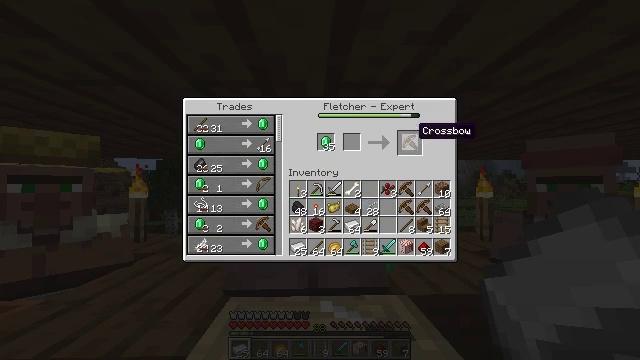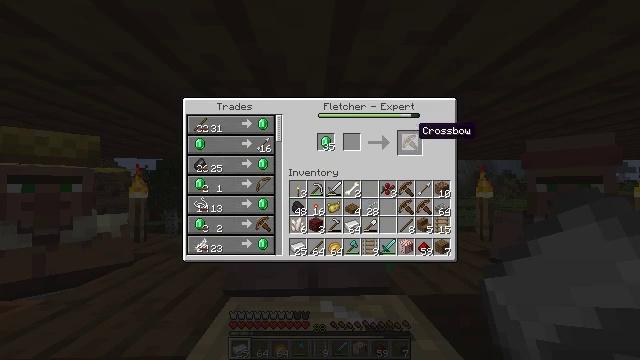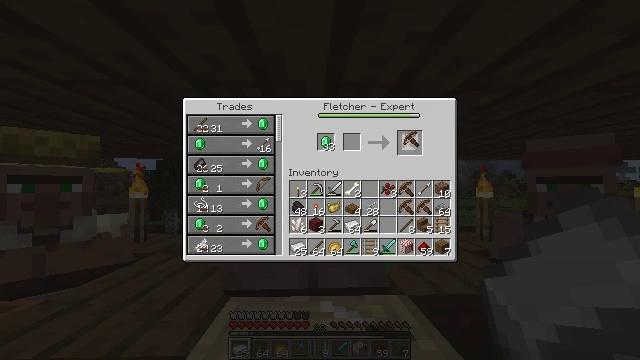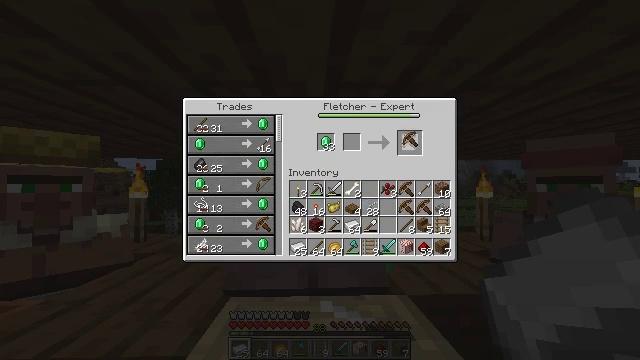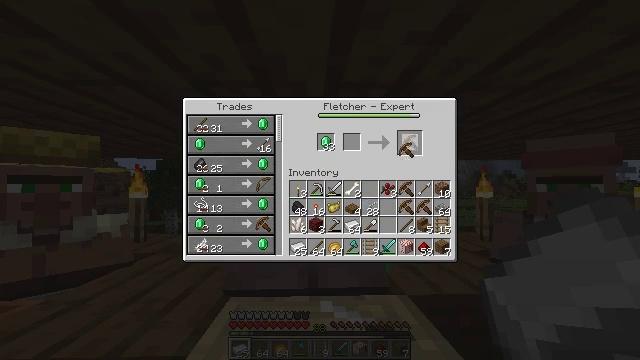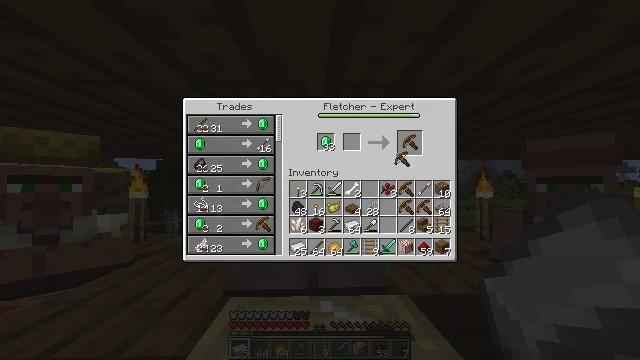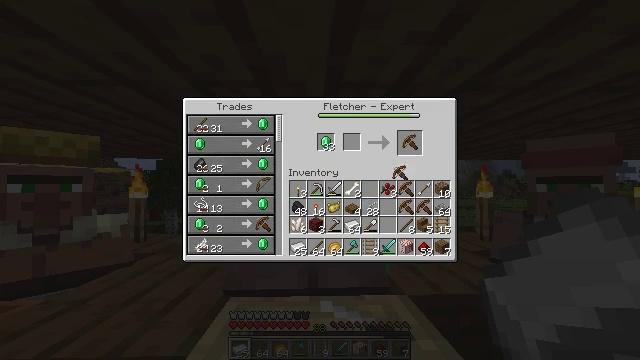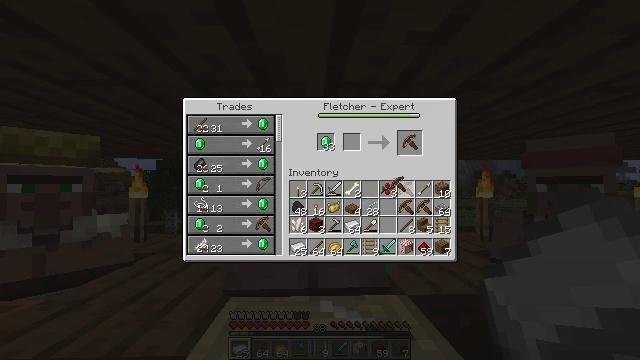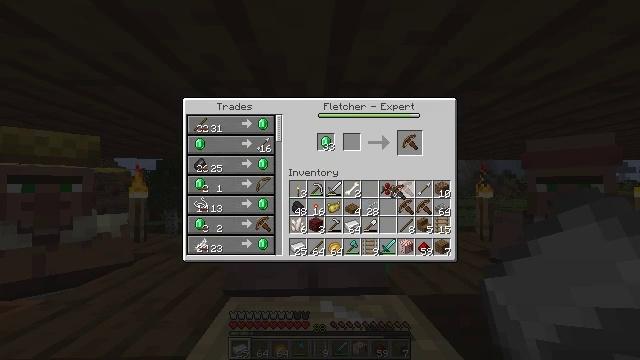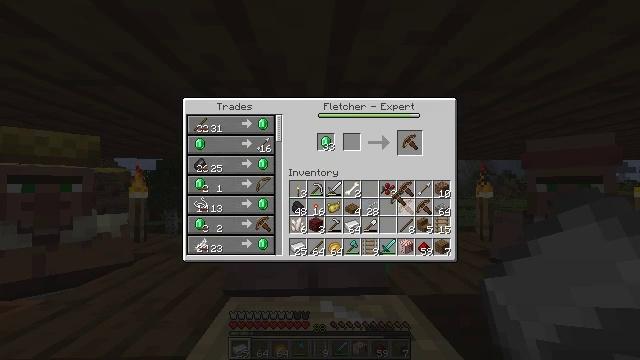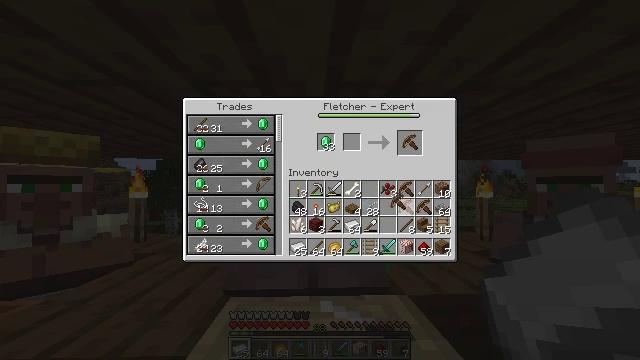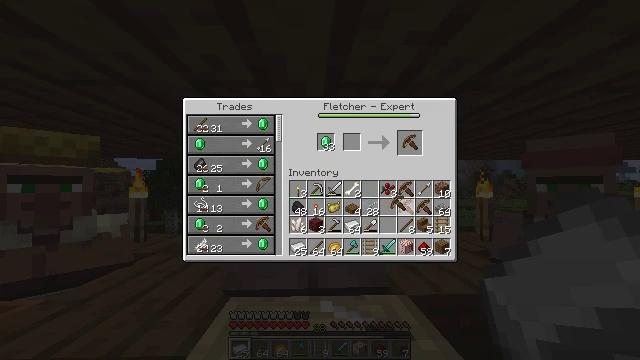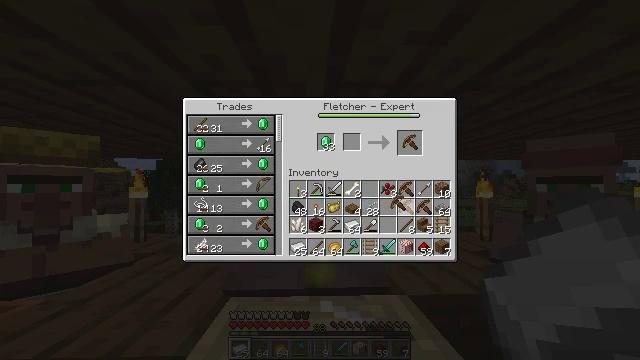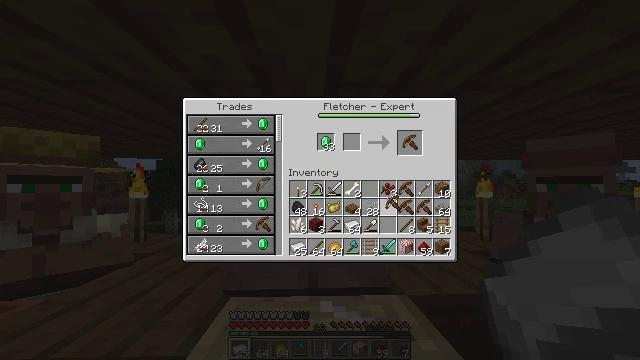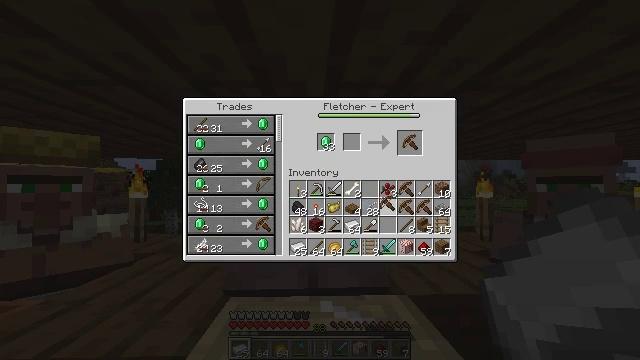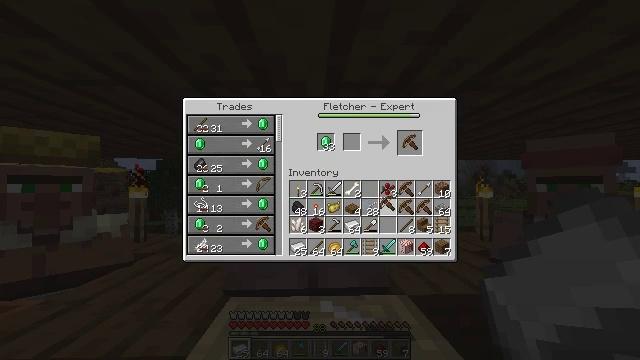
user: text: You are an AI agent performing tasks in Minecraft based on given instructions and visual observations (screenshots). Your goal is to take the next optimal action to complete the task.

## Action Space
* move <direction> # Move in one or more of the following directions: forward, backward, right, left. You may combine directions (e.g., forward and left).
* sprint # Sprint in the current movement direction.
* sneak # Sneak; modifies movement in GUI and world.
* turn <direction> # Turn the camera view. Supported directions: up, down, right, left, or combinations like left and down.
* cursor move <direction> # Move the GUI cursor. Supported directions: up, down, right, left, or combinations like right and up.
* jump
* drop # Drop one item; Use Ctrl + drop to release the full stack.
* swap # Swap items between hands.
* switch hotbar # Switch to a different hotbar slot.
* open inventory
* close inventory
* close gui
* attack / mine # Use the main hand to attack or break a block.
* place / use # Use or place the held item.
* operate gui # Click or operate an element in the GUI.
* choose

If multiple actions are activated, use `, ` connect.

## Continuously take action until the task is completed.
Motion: motion action
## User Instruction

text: Use the crafting table to make a crossbow.
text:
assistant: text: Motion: no_op
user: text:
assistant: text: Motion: operate gui
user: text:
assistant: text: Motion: operate gui
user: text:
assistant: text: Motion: cursor move down, operate gui
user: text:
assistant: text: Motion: cursor move down
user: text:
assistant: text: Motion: cursor move down
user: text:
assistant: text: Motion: cursor move down
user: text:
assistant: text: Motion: cursor move down
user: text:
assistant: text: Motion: no_op
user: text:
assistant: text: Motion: no_op
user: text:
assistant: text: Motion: no_op
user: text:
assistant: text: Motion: no_op
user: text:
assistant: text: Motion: no_op
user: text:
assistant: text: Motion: no_op
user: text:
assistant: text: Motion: no_op
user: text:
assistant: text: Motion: operate gui
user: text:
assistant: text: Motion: operate gui
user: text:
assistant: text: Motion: operate gui
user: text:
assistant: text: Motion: no_op
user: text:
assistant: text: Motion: cursor move right and up
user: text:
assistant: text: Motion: cursor move right and up
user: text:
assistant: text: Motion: cursor move up
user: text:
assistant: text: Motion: no_op
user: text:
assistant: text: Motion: no_op
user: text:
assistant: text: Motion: no_op
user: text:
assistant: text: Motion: no_op
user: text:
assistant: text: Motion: no_op
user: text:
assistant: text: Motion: operate gui
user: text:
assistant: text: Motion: cursor move down, operate gui
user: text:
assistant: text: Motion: cursor move left and down